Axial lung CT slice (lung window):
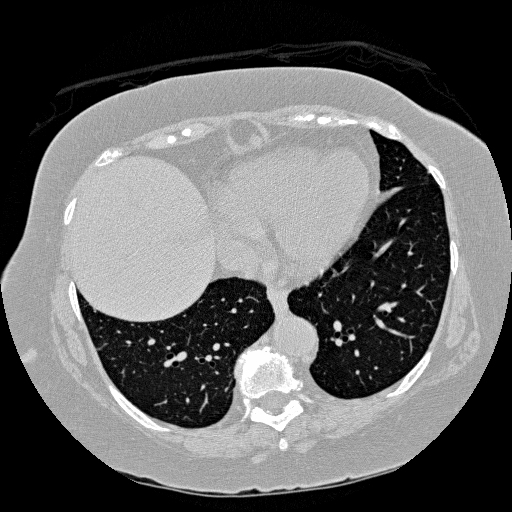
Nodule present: yes
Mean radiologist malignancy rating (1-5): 3